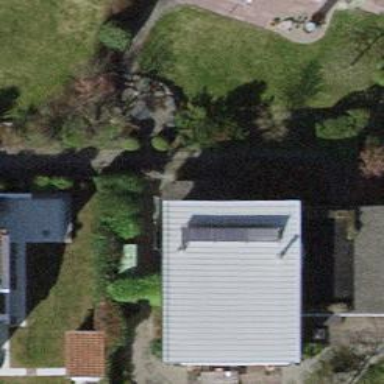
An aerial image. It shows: Terrace building.